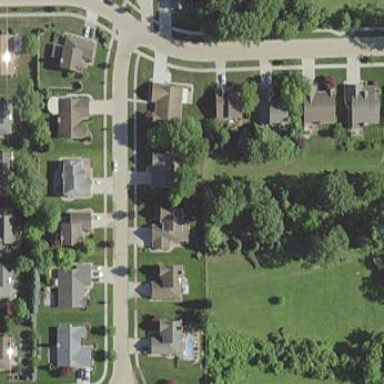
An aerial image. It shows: Single-family residential area.